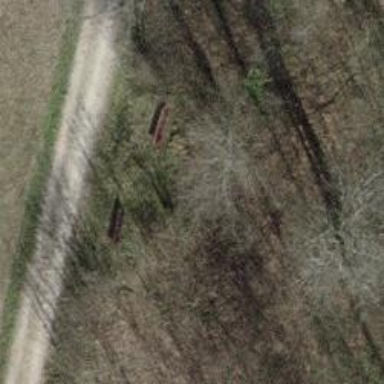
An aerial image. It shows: Red bench.